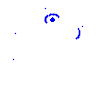
Particle: kaon